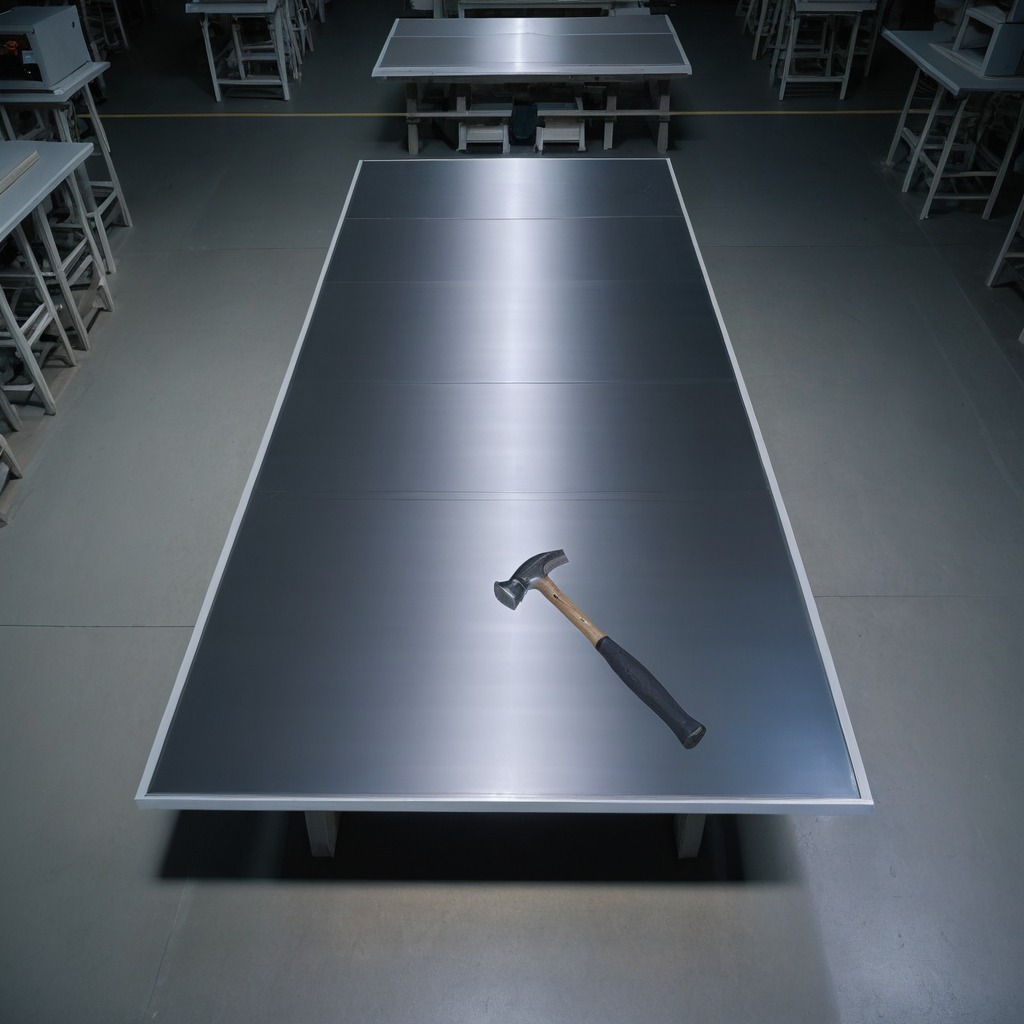
A hammer is lying on the tabletop.